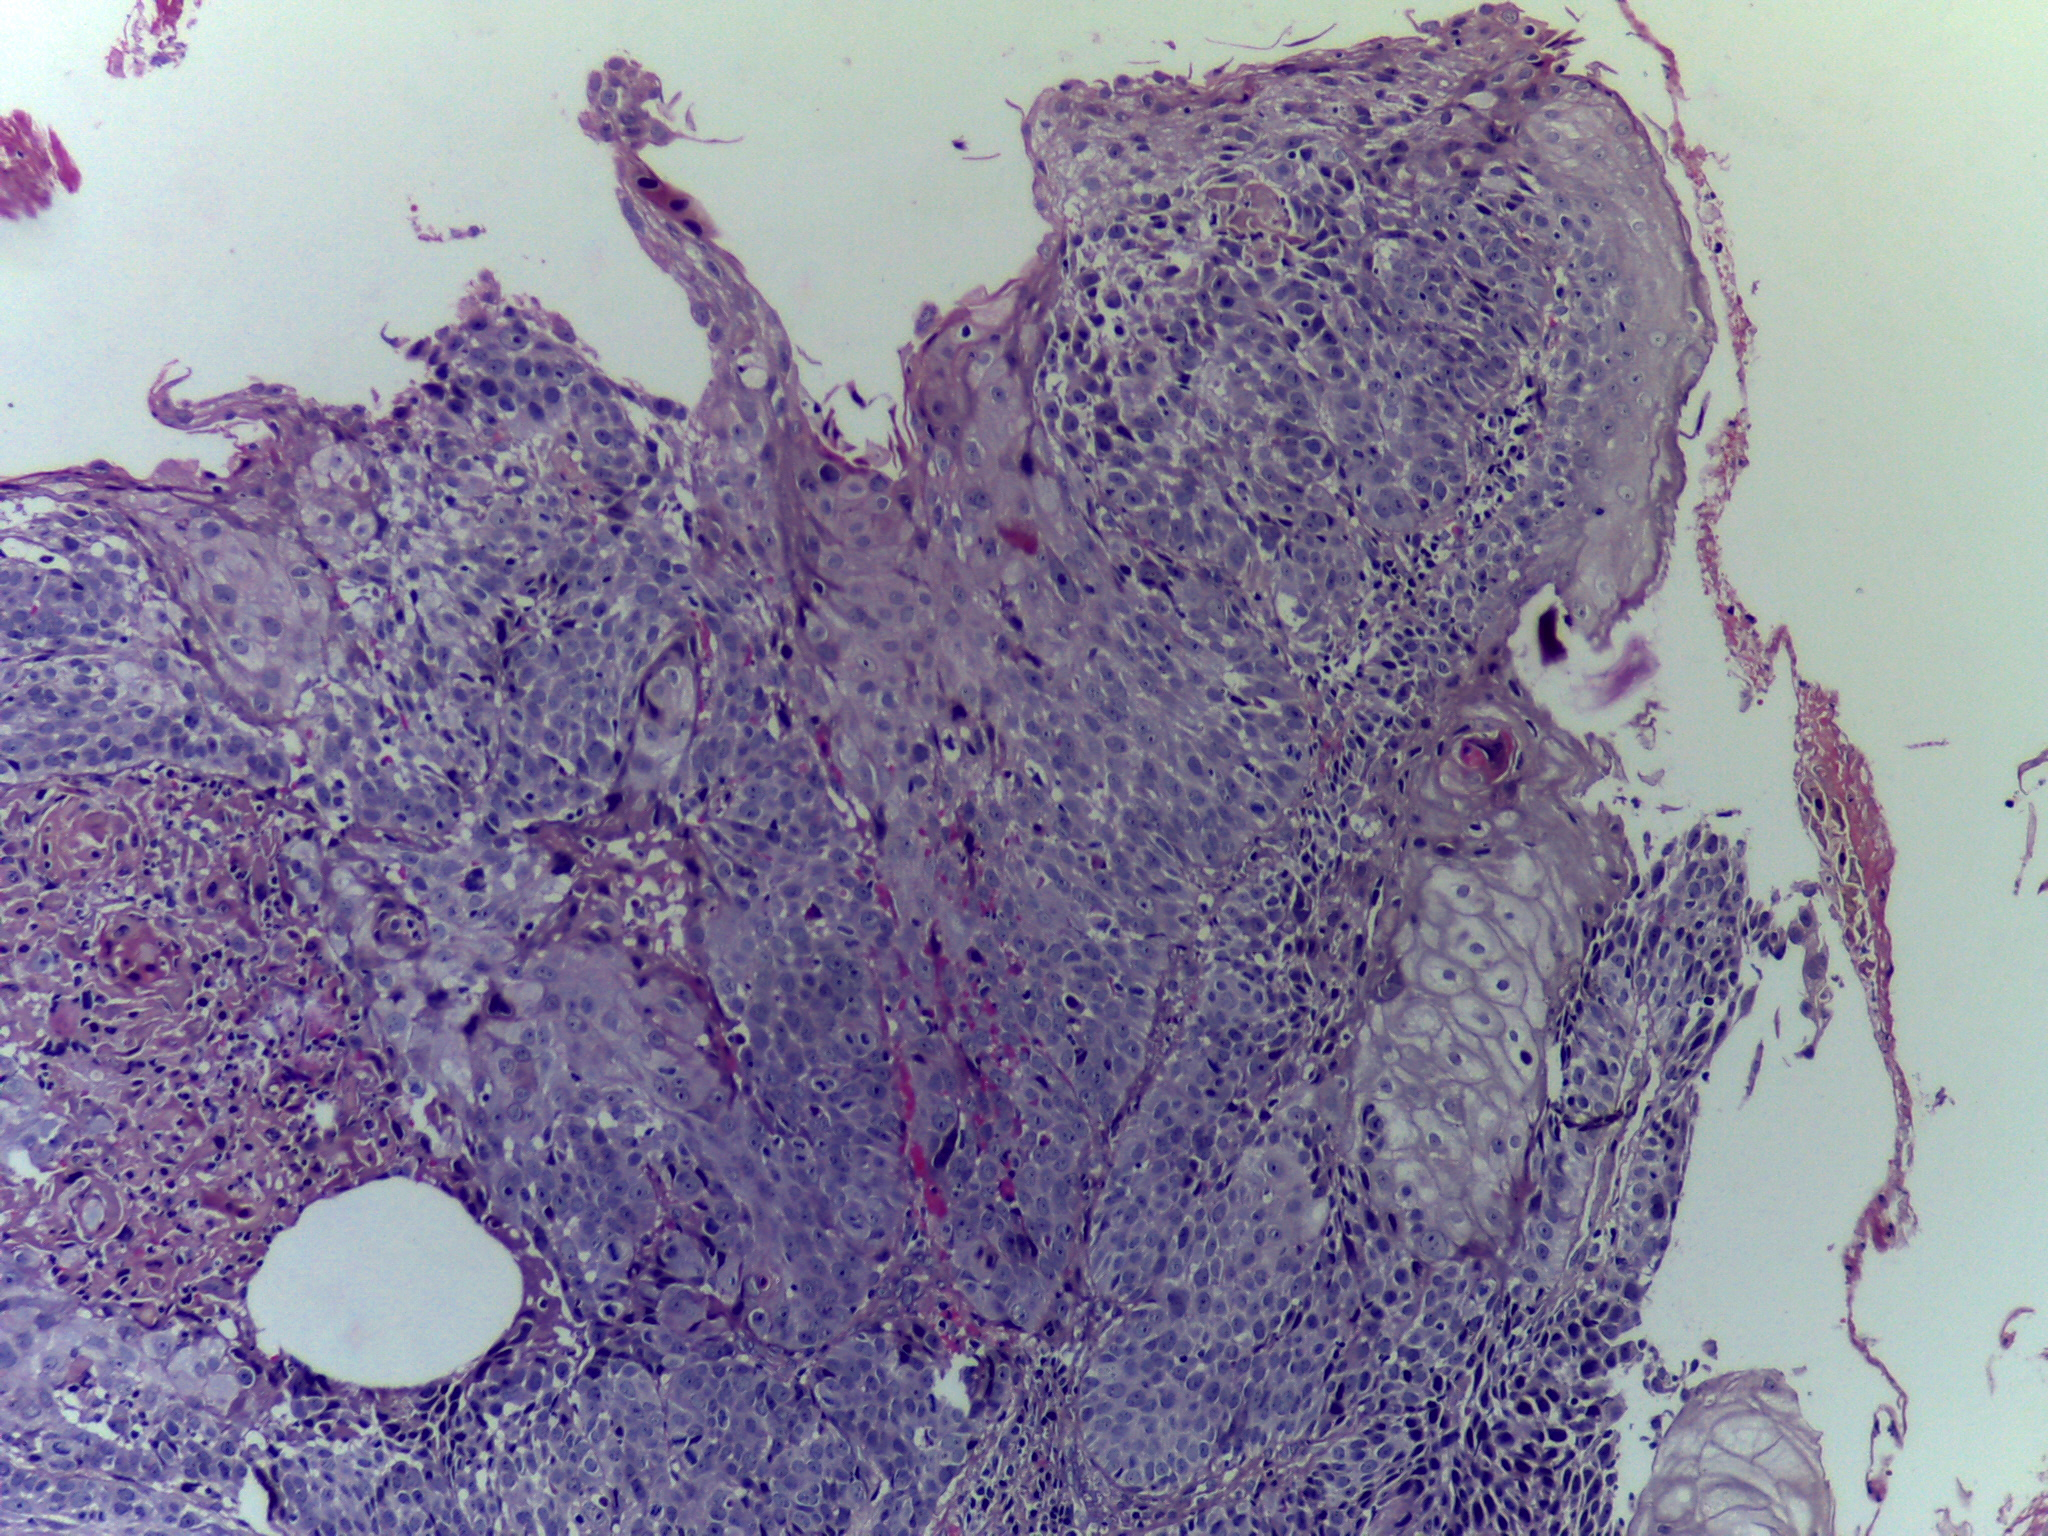
Diagnosis: OSCC